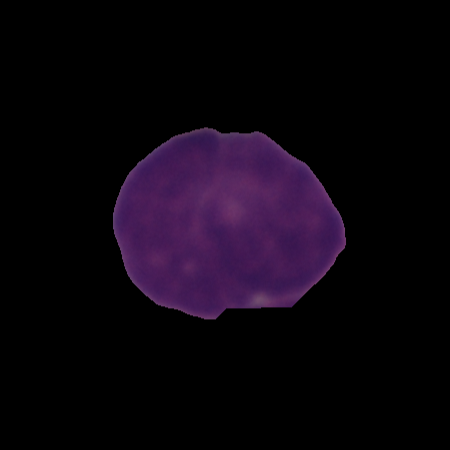
Label: cancer